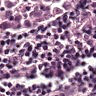
Metastatic tissue present: yes